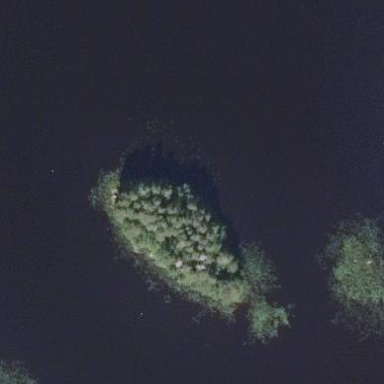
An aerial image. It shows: Islet surrounded by woodland.